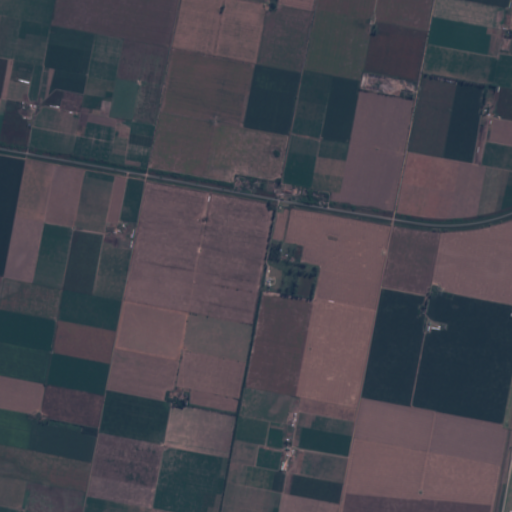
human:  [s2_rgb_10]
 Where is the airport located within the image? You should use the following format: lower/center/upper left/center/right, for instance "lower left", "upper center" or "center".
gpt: The airport is located in the lower right of the image.
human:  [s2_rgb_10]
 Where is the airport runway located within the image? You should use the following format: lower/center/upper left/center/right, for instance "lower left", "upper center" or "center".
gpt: The airport runway is located in the lower right of the image.
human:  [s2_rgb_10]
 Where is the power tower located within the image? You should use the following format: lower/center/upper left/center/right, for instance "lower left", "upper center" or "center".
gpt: The power tower is located in the lower right of the image.
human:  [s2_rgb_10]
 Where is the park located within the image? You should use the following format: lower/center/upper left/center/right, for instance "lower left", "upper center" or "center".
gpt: There is no park in the image.